Question: I'm beginning to work with EF 5 & Lightswitch in VS2012.
I'm modeling a database in EF 5 then creating the database and adding the new data-source to Lightswitch. I have a contact table that has an Email field which is type string in EF, and I know I can set the type for validation to Email Address in Lightswitch, but it doesn't seem to want to let me. Here's a picture of it:

What can I do to set the type to Email Address?
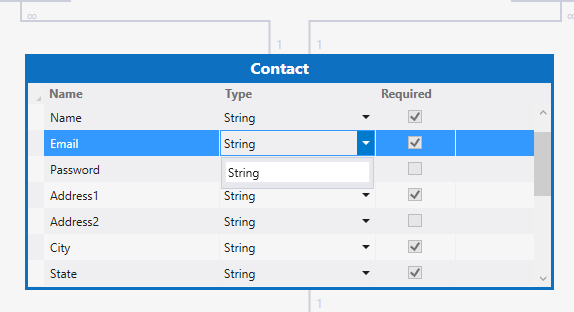
Answer: The lack of "business types" (like , etc), is due to the extension that contains these types not being selected for the project. This extension is ticked by default, but sometimes people untick it, not knowing what it's for.
To fix this for your project:
1. Right-click your LightSwitch project in Solution Explorer
2. Select Properties
3. Click on the Extensions tab
4. Make sure that the extension called Microsoft LightSwitch Extensions is ticked
You can help to insure that this doesn't happen again with future projects, by ticking as well.